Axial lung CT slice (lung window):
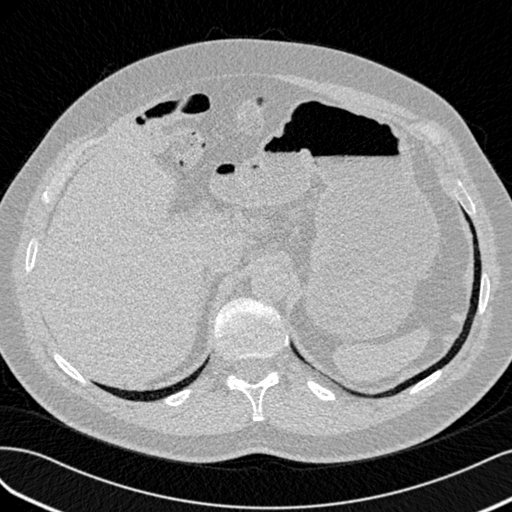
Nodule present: no